Question: I want to use the Close button as it shown in WPF windows application into my application.
Is it possible to get the design/image from the existing resources? Anyone points to me to get Pressed, Normal and Hover icons for close?. I could not get them all in one place to match each other..
I have attached close button image here..

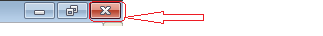
Answer: That part of the window, termed the chrome, is not rendered by the WPF framework. You can create a chromeless window and render you own chrome. There are quite a few articles / blogposts that describe this. For example:
<URL>
If you just want the images, try a screen capture tool.